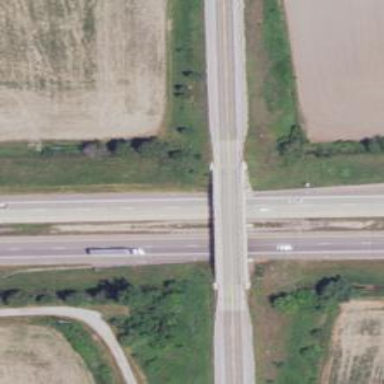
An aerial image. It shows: Asphalt motorway.